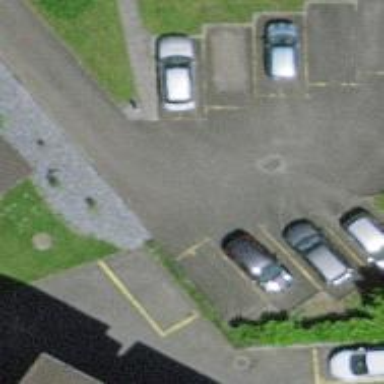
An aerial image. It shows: Parking area with asphalt surface.